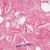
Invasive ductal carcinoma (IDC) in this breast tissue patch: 0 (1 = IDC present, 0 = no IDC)